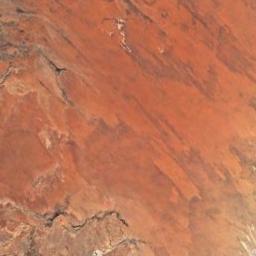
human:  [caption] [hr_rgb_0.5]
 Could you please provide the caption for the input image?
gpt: The desert is full of yellow sand .

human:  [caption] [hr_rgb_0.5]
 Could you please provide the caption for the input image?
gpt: The desert has orange sand and a river goes through the desert .

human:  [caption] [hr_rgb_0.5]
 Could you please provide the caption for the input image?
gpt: It is a large piece of orange desert with wavy stripes .

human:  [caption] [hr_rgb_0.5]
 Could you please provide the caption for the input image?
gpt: There are some ravines in this desert .

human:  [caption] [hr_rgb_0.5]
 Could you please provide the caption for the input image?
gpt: A brown desert with some bare land and canyons .